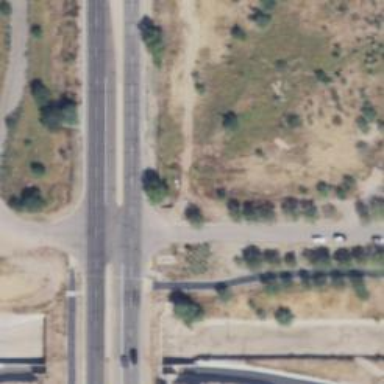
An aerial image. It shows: Unmarked crossing on footway.